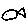
Label: fish